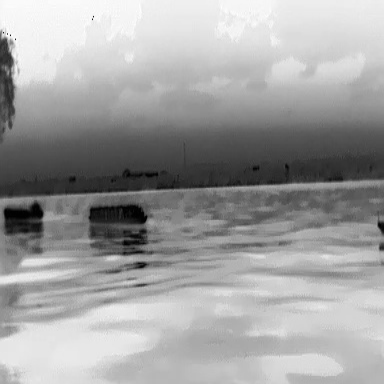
There are two objects shown in the infrared image, including a liner, and a fishing_boat.